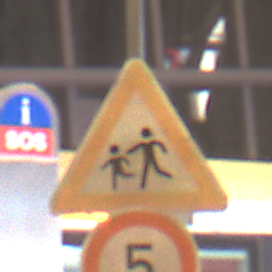
Verkehrszeichen: KinderRechts
Zusatzzeichen unten: Geschwindigkeit5
Umgebung: Indoor, Urban
Tageszeit: NotSpecified
Wetter: NotSpecified
Licht: Artificial
Jahreszeit: NotSpecified
Kontrast: MediumContrast